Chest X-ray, PA view. Patient: 43 years old, sex M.
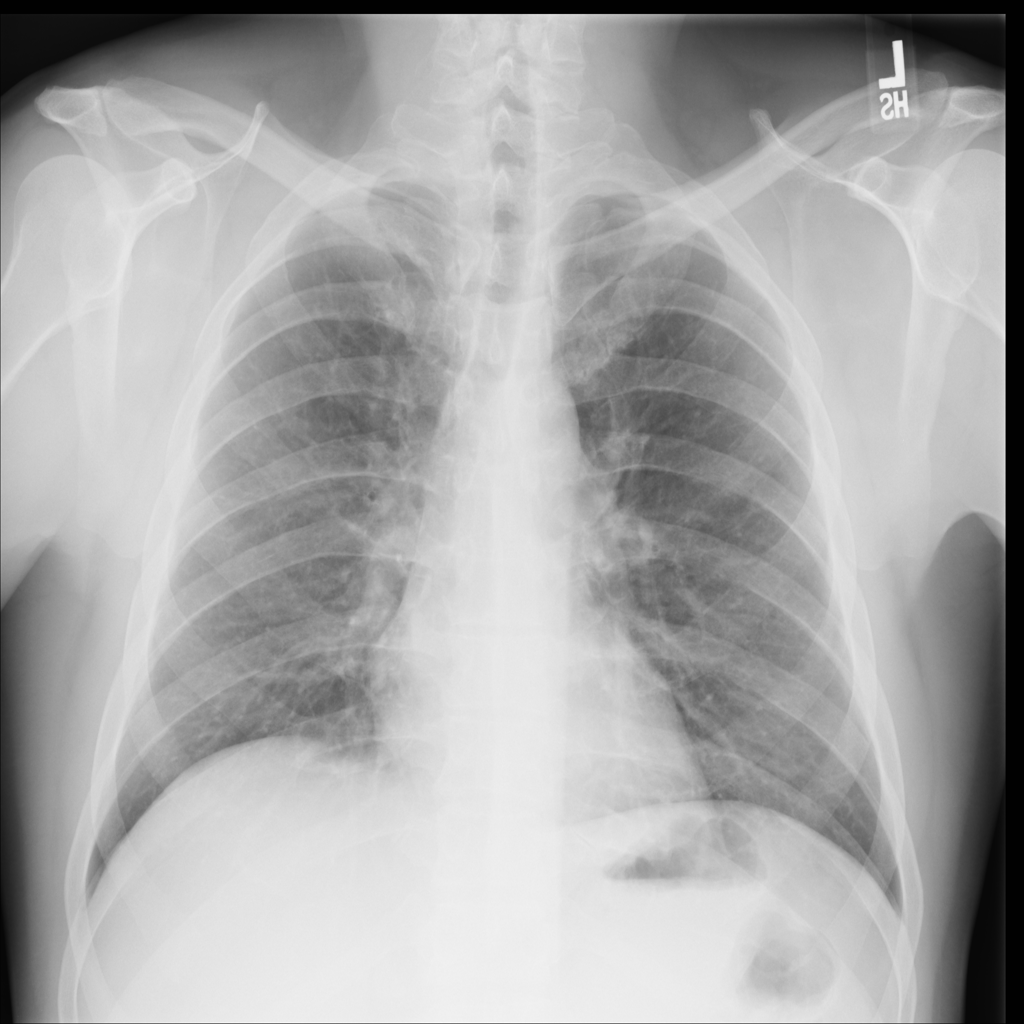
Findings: No Finding